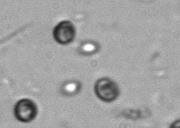
Label: Phaeocystis